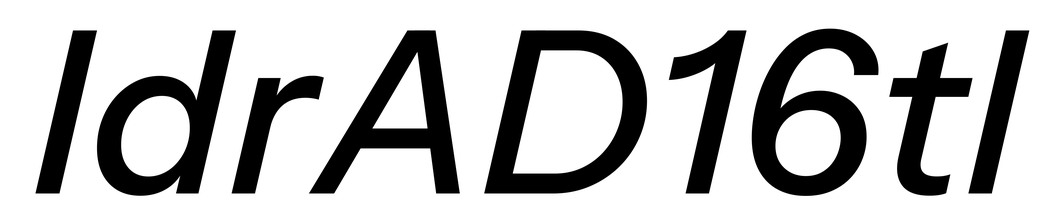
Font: InstrumentSans-Italic_Medium_Italic